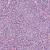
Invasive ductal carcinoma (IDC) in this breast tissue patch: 1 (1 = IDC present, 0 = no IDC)